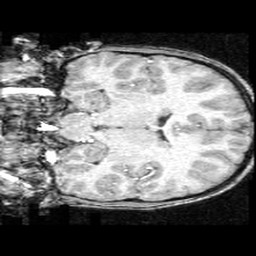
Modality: T1w
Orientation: coronal
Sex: male
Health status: ill
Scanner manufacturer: ge
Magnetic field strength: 1.5 T
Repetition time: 21 s
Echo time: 0.008 s